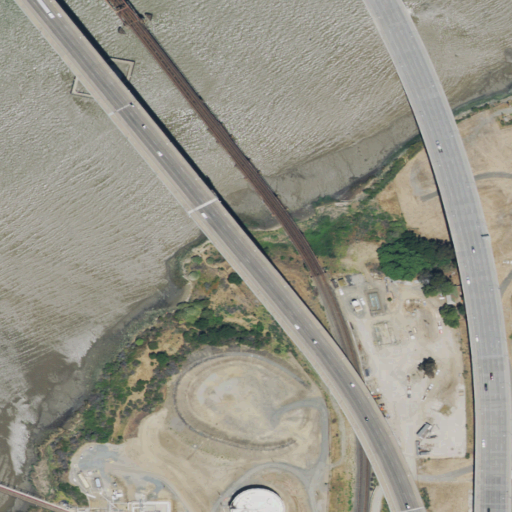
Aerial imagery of cape in California named Suisun Point containing open water, medium intensity development, high intensity development, low intensity development, open development, and barren land